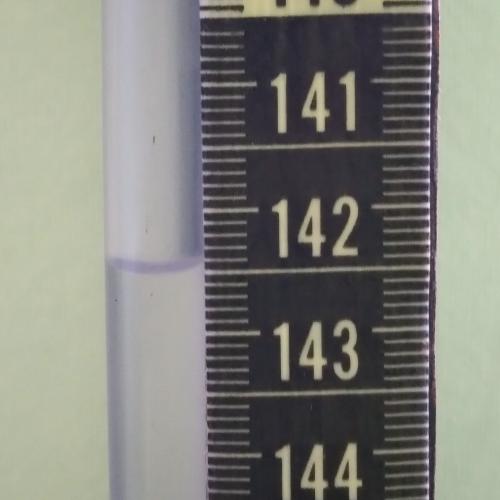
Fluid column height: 142.5 cm